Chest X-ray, AP view. Patient: 68 years old, sex M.
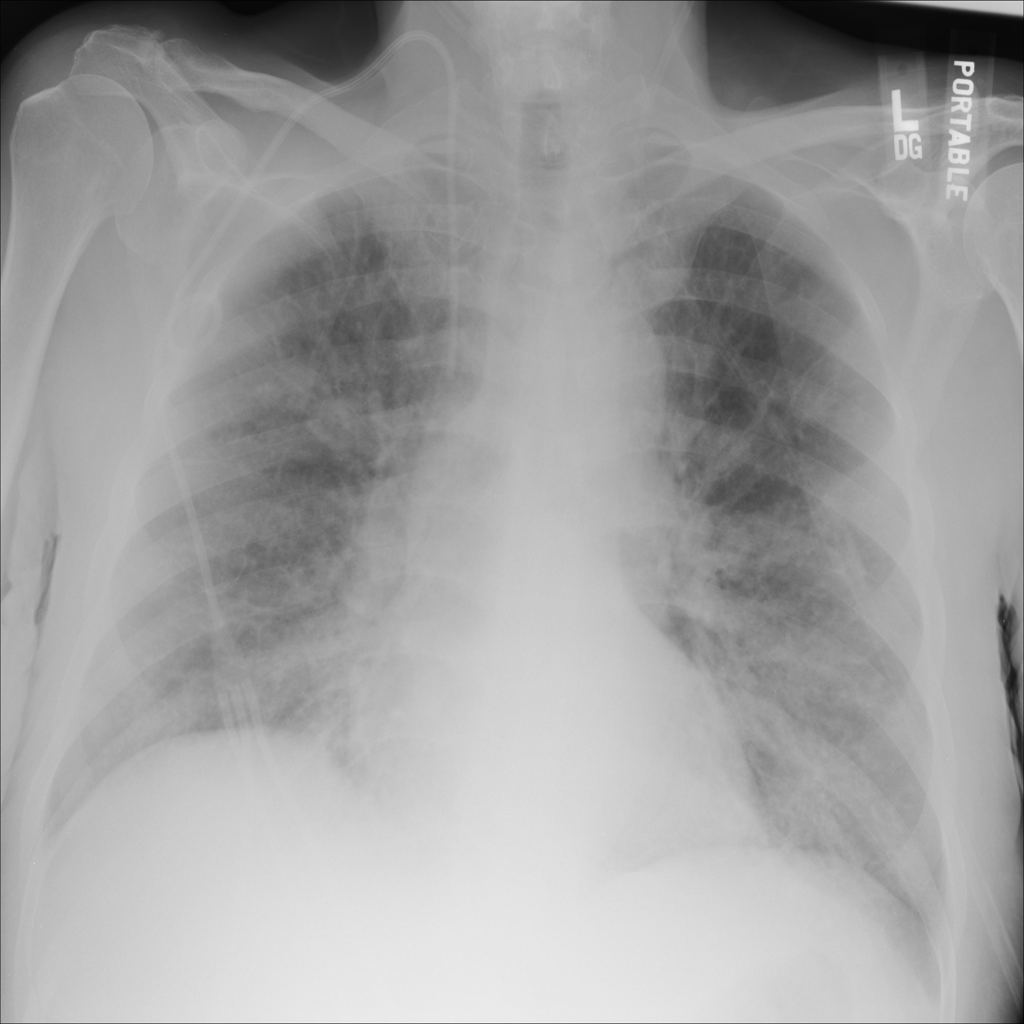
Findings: Cardiomegaly, Infiltration